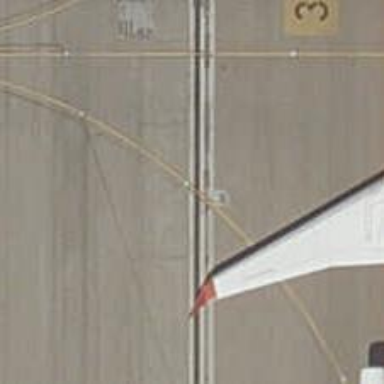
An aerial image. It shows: Image of taxiway at airport.